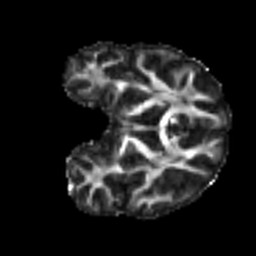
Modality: FA
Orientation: coronal
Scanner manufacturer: siemens
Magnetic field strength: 3 T
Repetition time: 4 s
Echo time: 0.0594 s